Field crop: maize
Growth stage: 2
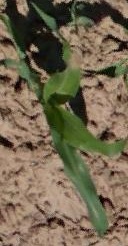
Species: maize